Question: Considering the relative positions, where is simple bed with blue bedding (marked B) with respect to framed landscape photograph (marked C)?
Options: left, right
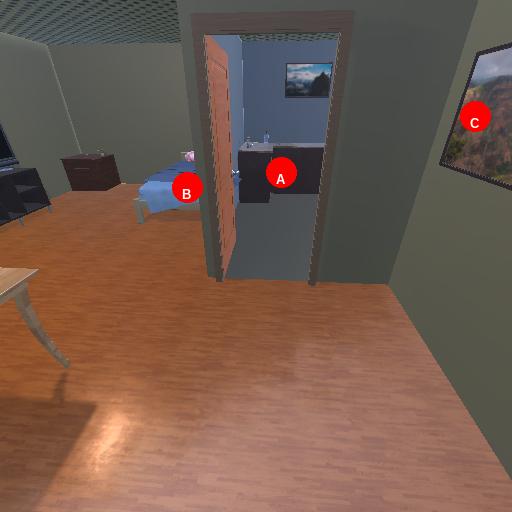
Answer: left